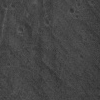
Atmospheric dust classification: not_dusty